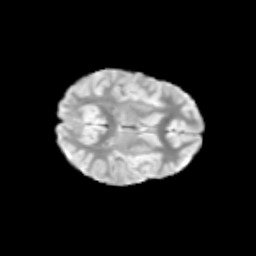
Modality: T2w
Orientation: axial
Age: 11
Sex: female
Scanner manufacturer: siemens
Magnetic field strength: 3 T
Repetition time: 3.8 s
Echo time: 0.07 s